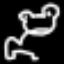
Label: frog